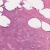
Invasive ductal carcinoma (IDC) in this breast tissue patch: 0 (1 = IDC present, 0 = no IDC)